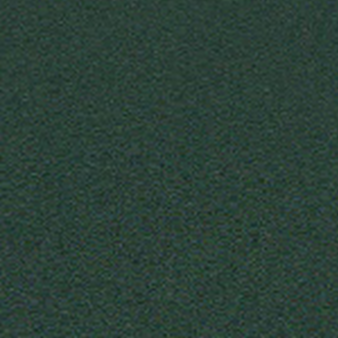
Label: other